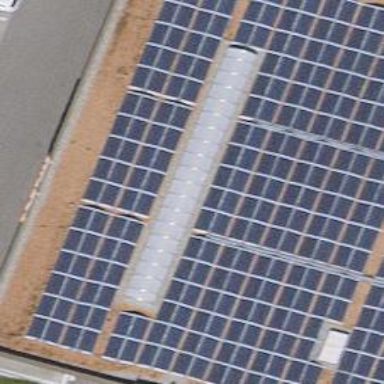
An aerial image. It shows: Solar photovoltaic panel generator.